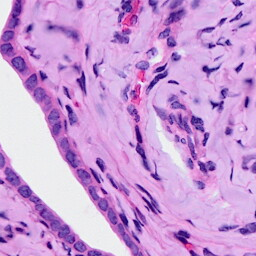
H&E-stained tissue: Ovarian